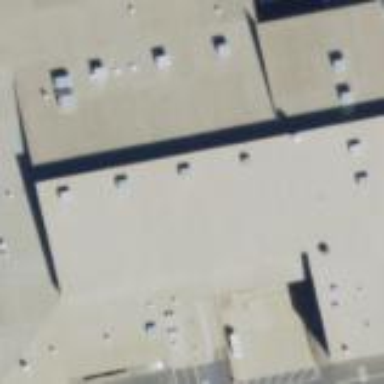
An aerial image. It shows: School building.